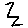
Label: zigzag